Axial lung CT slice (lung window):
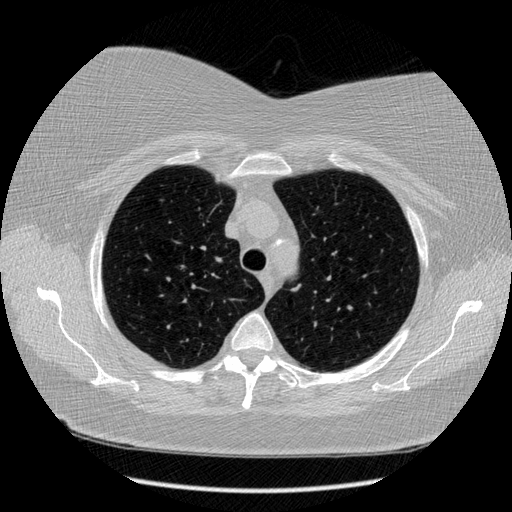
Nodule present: no